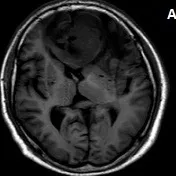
(A-F) are MRI showing the lesion: the lesion is located at bilateral frontal lobe and corpus callosum with massive vasogenic edema surrounding it.
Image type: radiology (mri)